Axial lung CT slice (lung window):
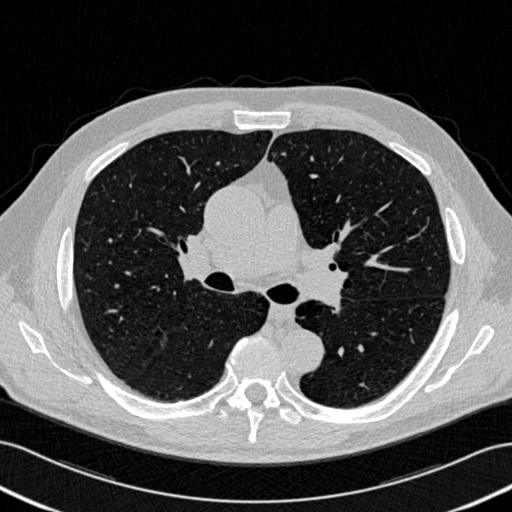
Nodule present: no